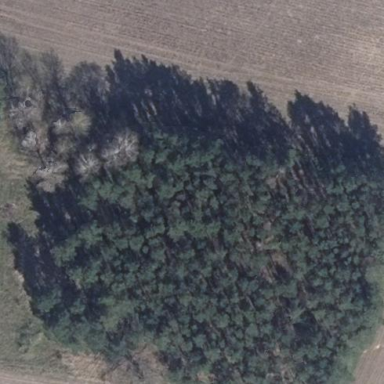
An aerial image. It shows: Forest area.